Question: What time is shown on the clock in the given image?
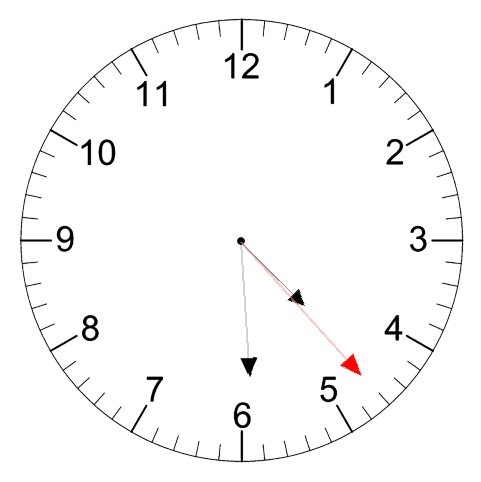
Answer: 04:29:23